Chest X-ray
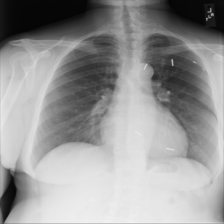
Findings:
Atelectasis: negative
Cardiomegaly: negative
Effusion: negative
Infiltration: negative
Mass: negative
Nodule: negative
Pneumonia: negative
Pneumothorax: negative
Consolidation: negative
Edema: negative
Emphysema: negative
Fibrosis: negative
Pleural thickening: negative
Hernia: negative